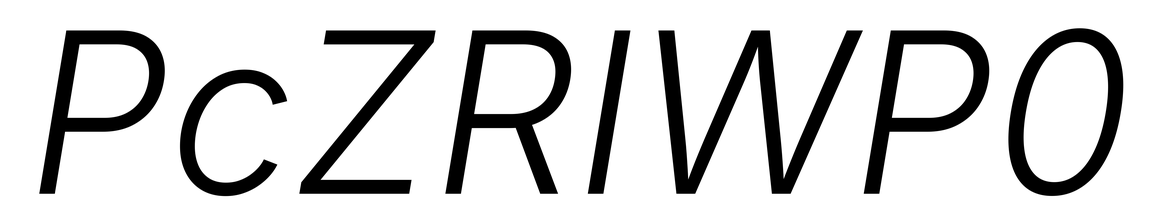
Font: Inter-Italic_Light_Italic